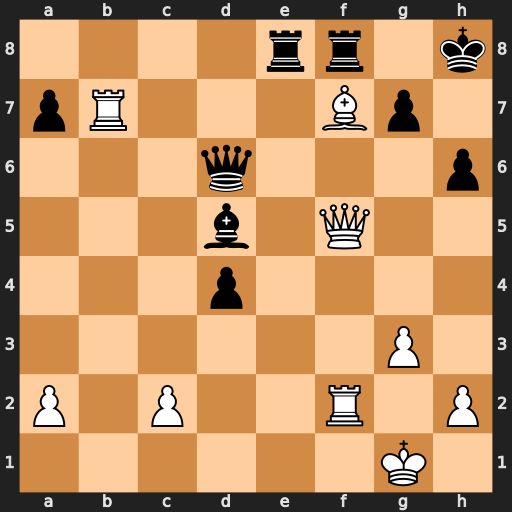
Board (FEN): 4rr1k/pR3Bp1/3q3p/3b1Q2/3p4/6P1/P1P2R1P/6K1
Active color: w
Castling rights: -
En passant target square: -
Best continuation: Qxd5 Re1+ Kg2